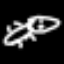
Label: frog